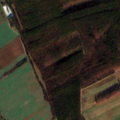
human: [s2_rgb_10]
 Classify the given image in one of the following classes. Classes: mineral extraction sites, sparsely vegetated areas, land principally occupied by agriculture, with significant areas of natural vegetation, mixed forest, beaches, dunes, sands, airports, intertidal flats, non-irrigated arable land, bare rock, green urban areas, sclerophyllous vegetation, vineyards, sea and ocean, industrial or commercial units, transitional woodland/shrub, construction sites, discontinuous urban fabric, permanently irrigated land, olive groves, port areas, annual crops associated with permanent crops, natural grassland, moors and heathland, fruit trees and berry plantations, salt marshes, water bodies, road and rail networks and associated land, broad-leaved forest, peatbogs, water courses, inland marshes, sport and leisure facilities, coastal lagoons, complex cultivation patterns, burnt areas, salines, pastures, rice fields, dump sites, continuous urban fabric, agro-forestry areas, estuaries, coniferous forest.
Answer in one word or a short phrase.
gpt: discontinuous urban fabric, non-irrigated arable land, mixed forest